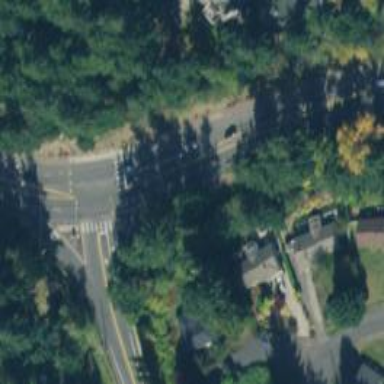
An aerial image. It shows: Asphalt road with secondary link designation.